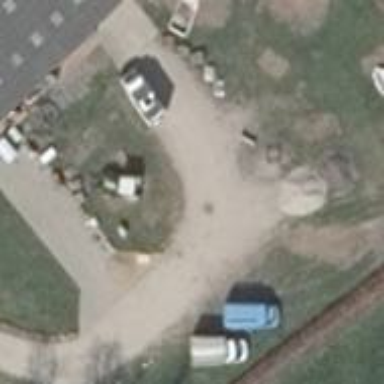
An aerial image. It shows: Caravan site with caravans.